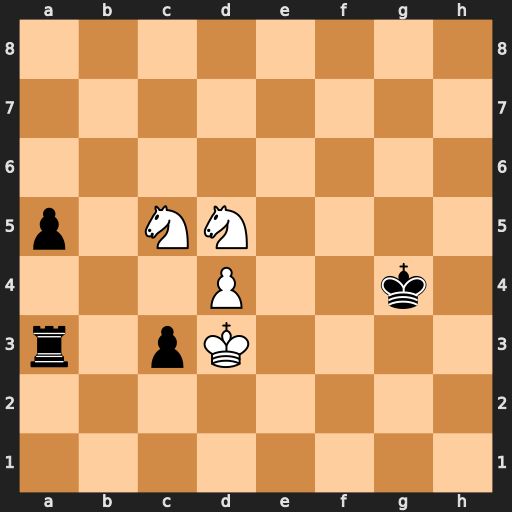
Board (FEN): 8/8/8/p1NN4/3P2k1/r1pK4/8/8
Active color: w
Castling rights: -
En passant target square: -
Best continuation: Ne3+ Kf3 Nc2 Ra2 Kxc3